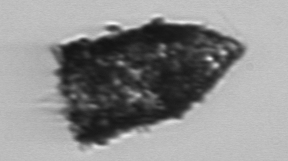
Label: Tintinnopsis